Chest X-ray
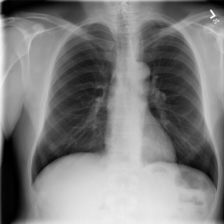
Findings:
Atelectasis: negative
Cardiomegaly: negative
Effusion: negative
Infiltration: negative
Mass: negative
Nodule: negative
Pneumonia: negative
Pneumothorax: negative
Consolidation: negative
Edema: negative
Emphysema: negative
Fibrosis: negative
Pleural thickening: negative
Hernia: negative